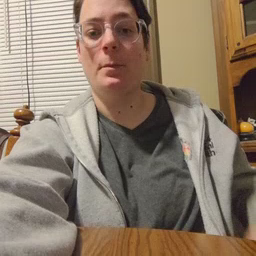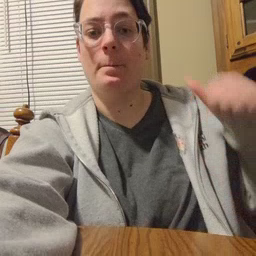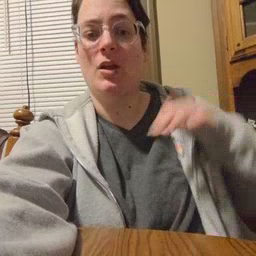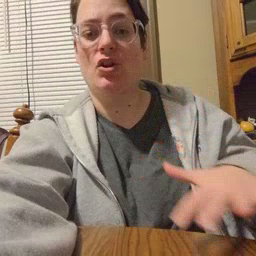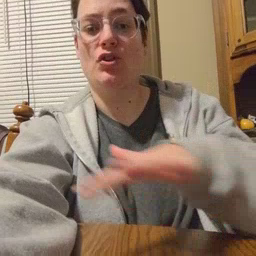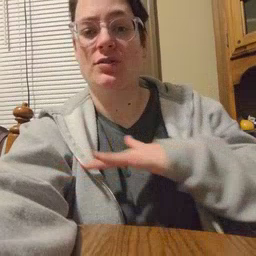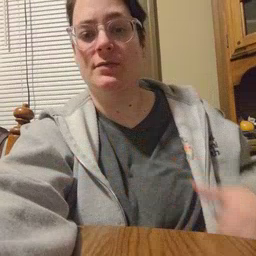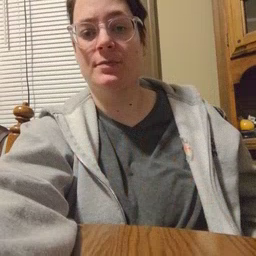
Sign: backyard